Aerial crown-view tile of a tropical tree (Barro Colorado Island, Panama), acquired 20250616:
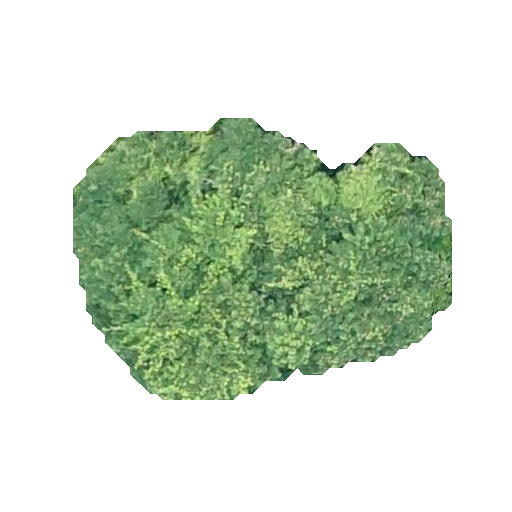
Species: Jacaranda copaia
GBIF accepted scientific name: Jacaranda copaia
Crown area: 120.321 m²